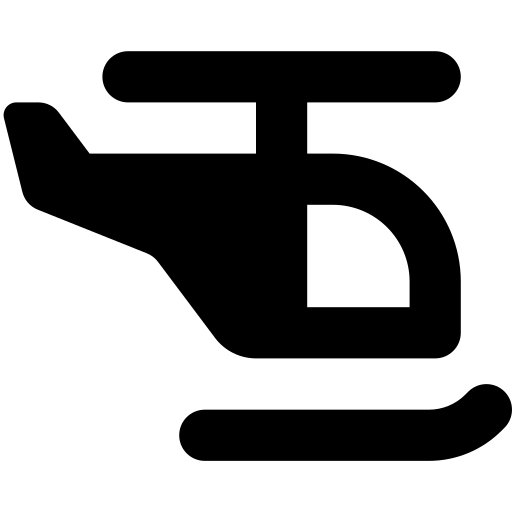
Tags: icon, FontAwesome, fa-icon, solid, helicopter